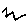
Label: zigzag